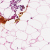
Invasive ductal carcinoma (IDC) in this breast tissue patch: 0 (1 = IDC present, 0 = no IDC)